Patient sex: M
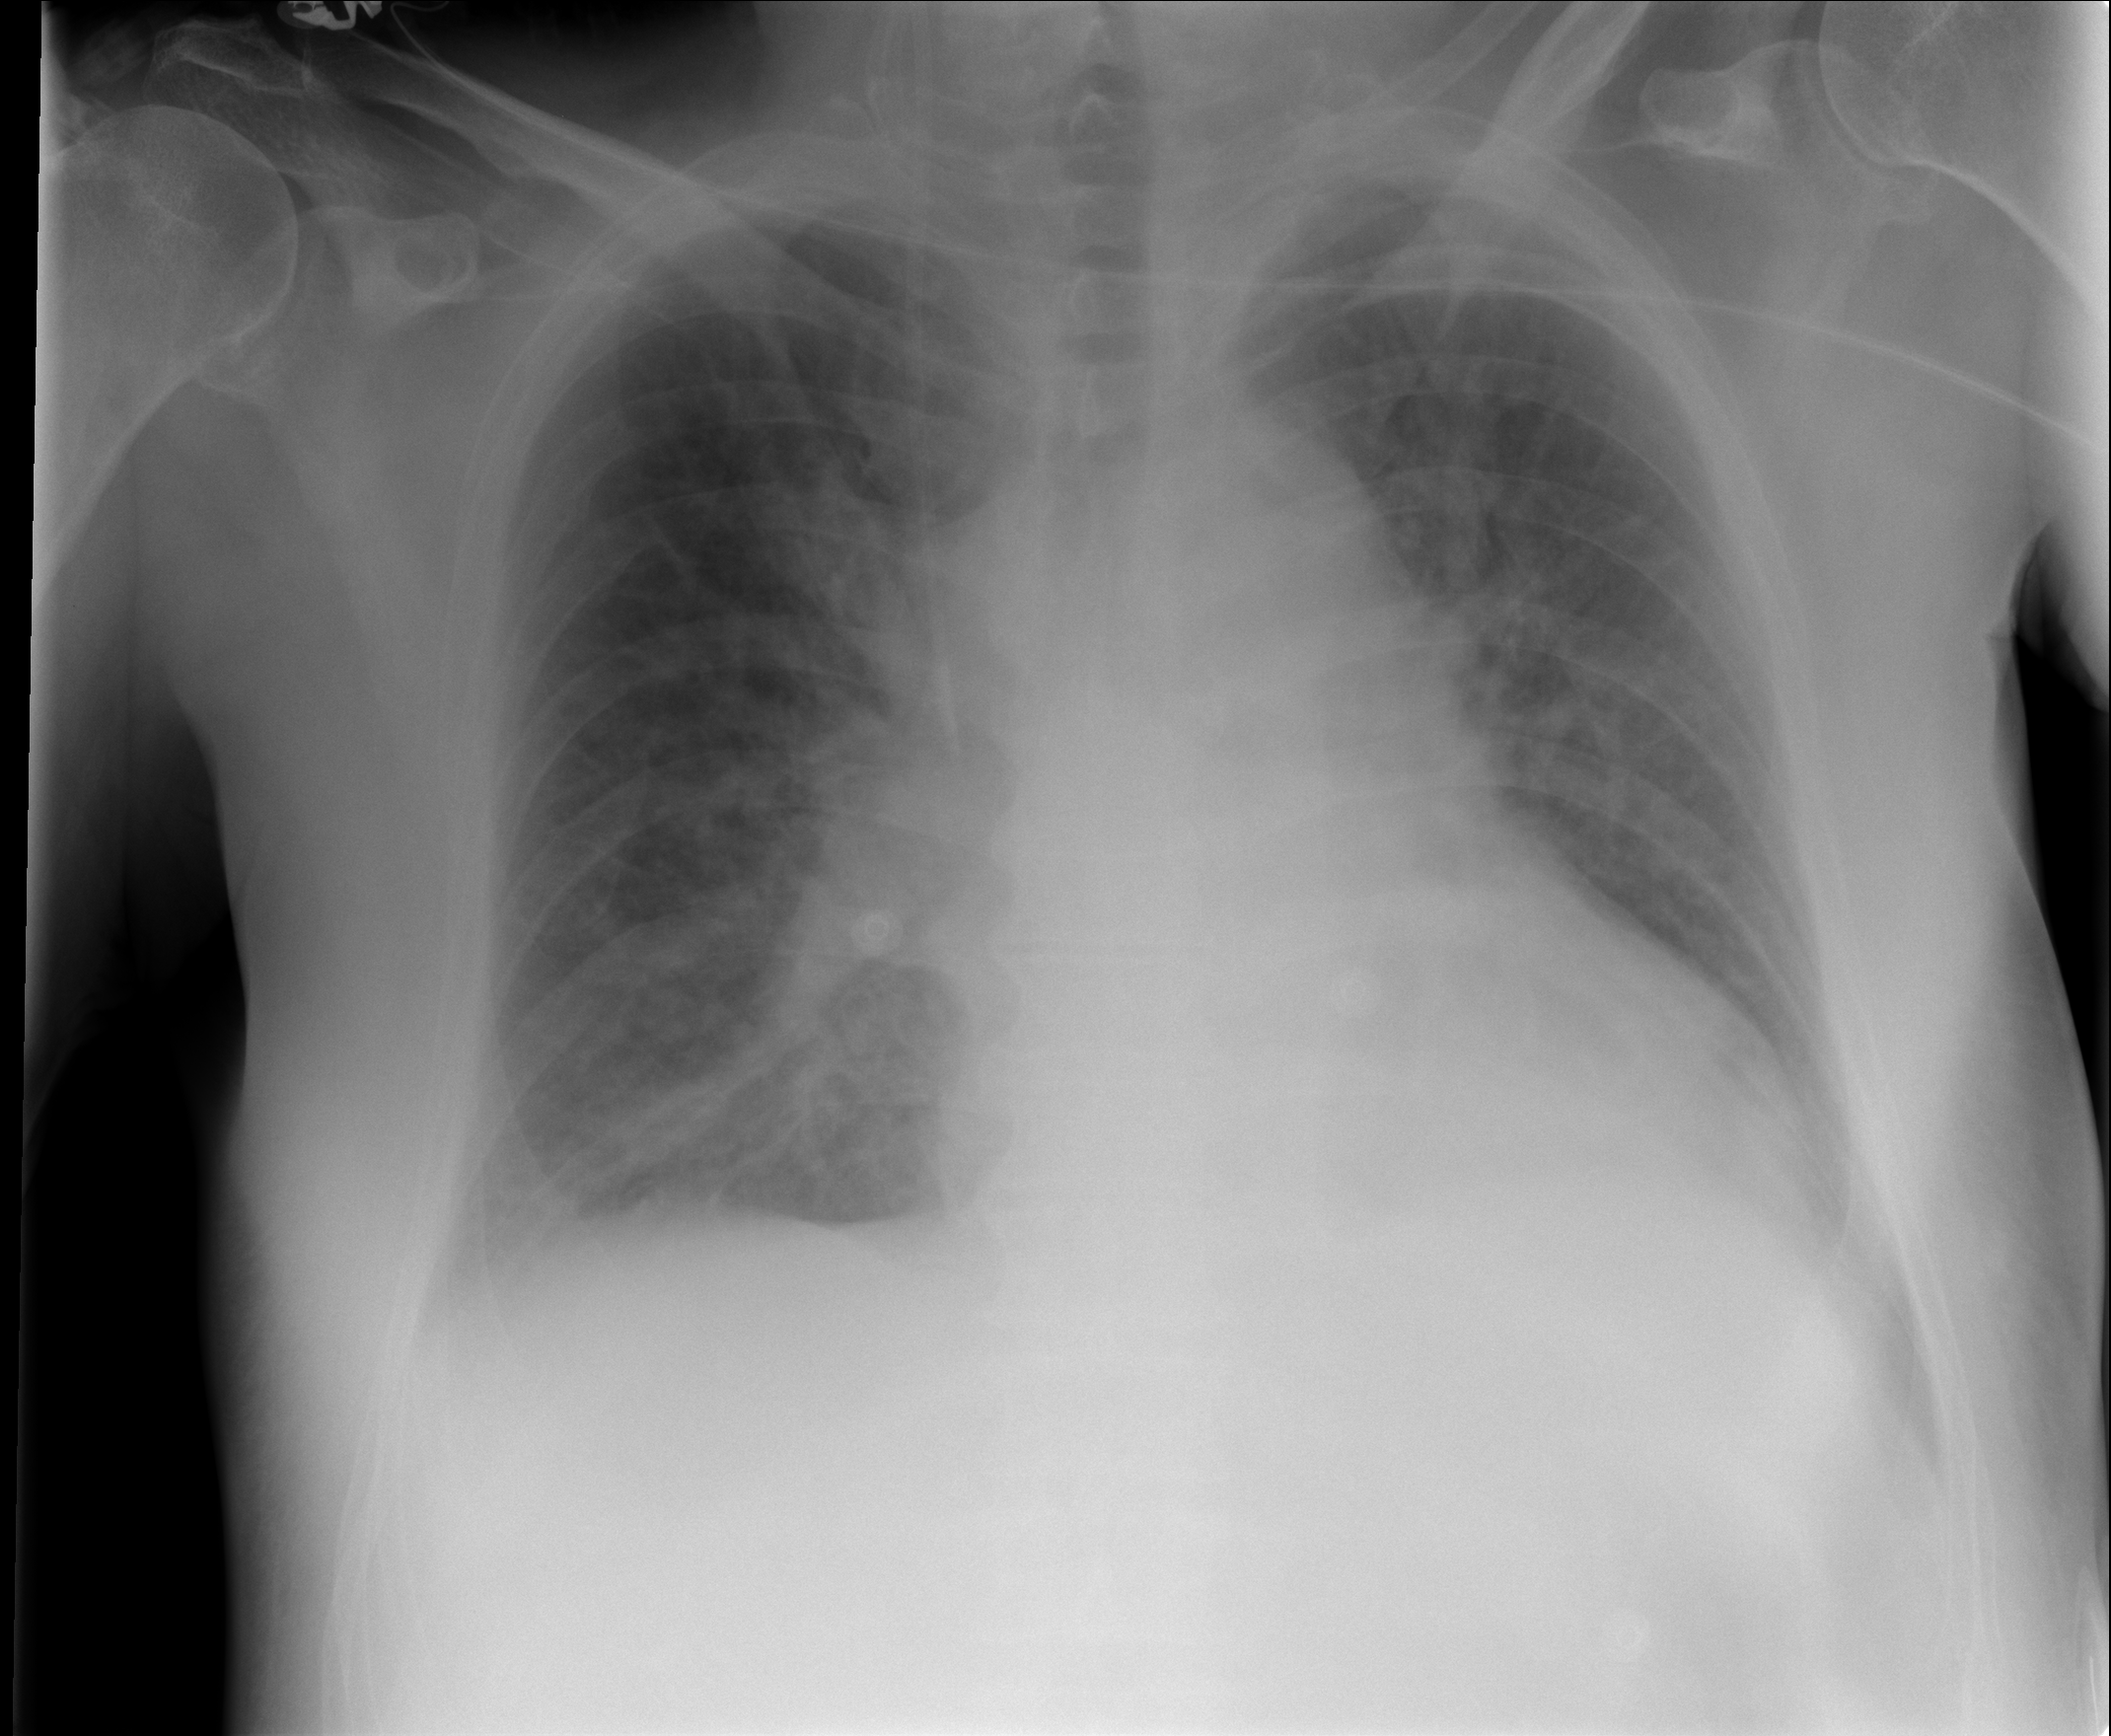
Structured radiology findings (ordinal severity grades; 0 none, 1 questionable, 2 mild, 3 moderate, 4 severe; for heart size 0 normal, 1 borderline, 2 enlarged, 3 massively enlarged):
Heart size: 1
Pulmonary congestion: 2
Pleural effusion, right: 2
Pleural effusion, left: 2
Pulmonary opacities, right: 0
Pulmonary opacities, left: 0
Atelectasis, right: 2
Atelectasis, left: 2